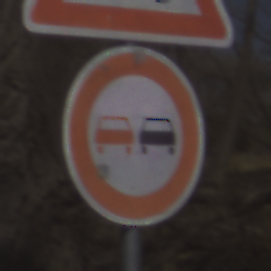
Verkehrszeichen: Ueberholverbot
Zusatzzeichen oben: RadverkehrLinks
Umgebung: Outdoor, Nature
Tageszeit: Midday
Wetter: Clear
Licht: Natural
Jahreszeit: NotSpecified
Kontrast: HighContrast